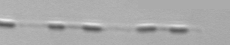
Label: Leptocylindrus